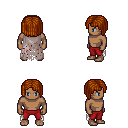
a pixel art fantasy rpg character, male body template, human, dark skin, gray tattered cape, red pants, brunette pageboy hairstyle, four views (front, back, left, right), 2x2 character sprite sheet, small pixel art, hard edges, no anti-aliasing